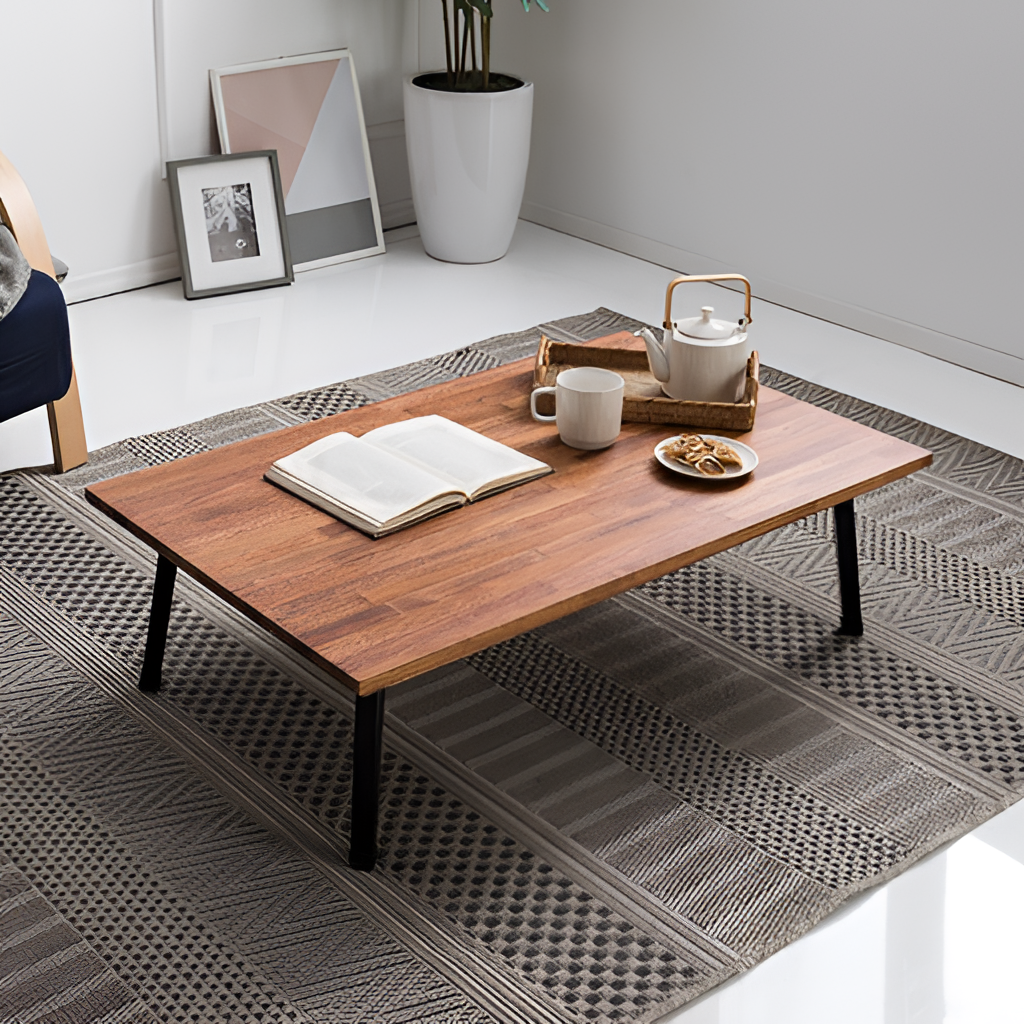
living room, brown wood coffee table, paint wallpaper, with solid pattern, tile flooring, with solid pattern, modern